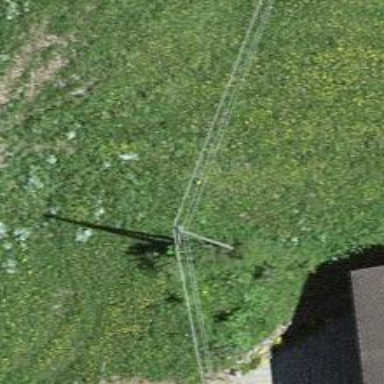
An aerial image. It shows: Minor power line.